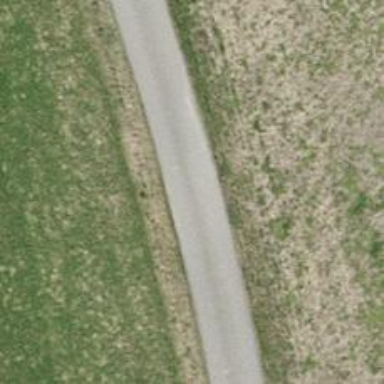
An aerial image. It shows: Asphalt track with grade1 surface.